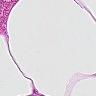
Metastatic tissue present: no